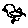
Label: bird